Question: I <URL>, but failed to draw the 'x.lab' and the 'y.lab' based on the plotting results from 's.class'.
How to make a plot as I posted here?

I would like to ask more about this.
1. How to make the points bigger or smaller according to another integer variable?
2. Can ggplot2 draw the same circle as s.class? The previous answers do not show how to draw circles.
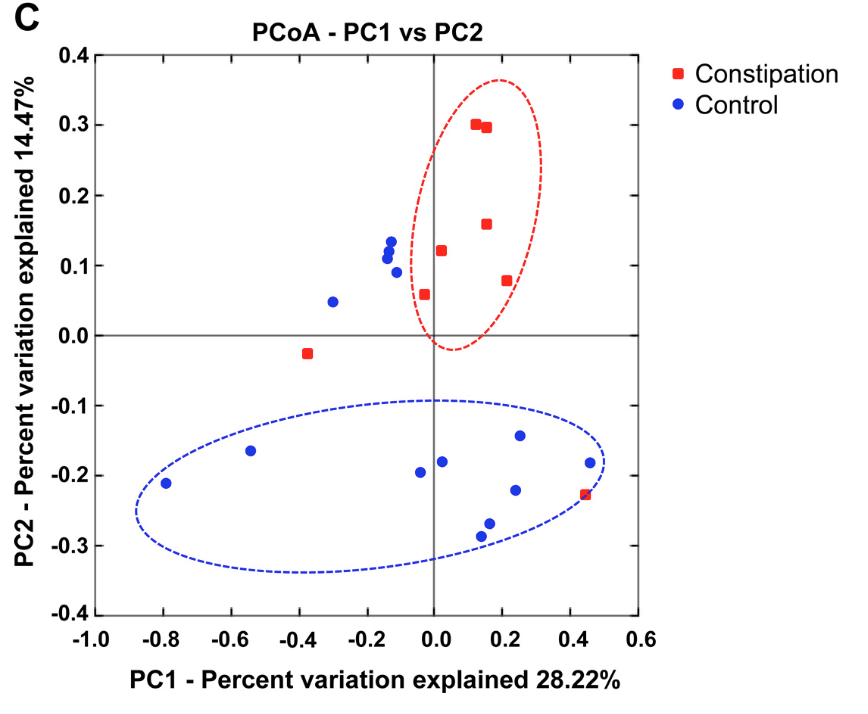
Answer: The size of the points cane adjusted using size. The ellipses can be added via stat_ellipsis
'''
pca <- prcomp(iris[iris$Species %in% c("virginica","versicolor"),1:4], retx = TRUE, scale = TRUE,tol=0.4)
predicted <-predict(pca,iris[,1:4])
ggplot(data.frame(predicted))+aes(x=PC1,y=PC2,color=iris$Species)+geom_point(aes(size=iris$Sepal.Length))+stat_ellipse()+stat_ellipse(level=0.8)
'''
<URL>